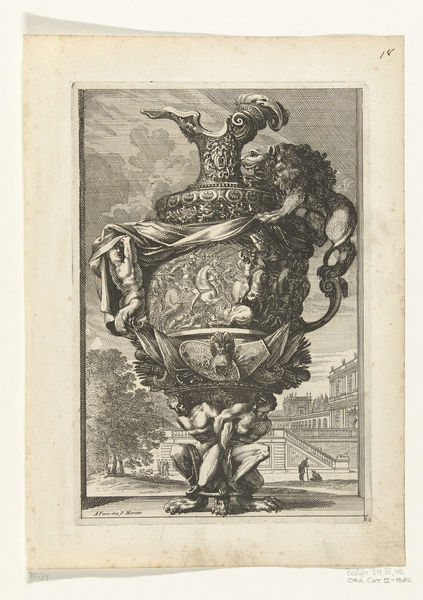
Titel: Schenkkan naar links gekeerd
Künstler: Jean Lepautre
Standort: Amsterdam
Institution: Rijksmuseum
Schlagwörter: akt, baum, gemälde, held, himmel, mann, schwarz, skizze, schloss, tuch, architektur, pferd, garten, henkel, kanne, vase, relief, schwer, treppe, bauch, plastik, schild, deckel, buch, denkmal, deko, druck, radierung, gravur, kohlezeichnung, löwe, ungeheuer, atlas, atlanten, 18, kanne mit gravuren